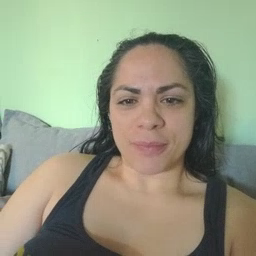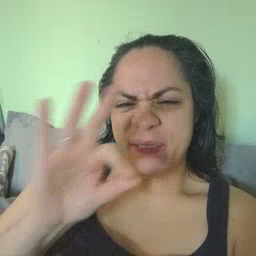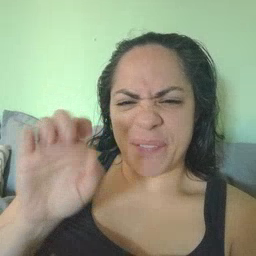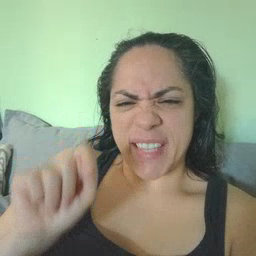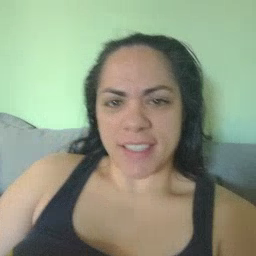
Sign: feet